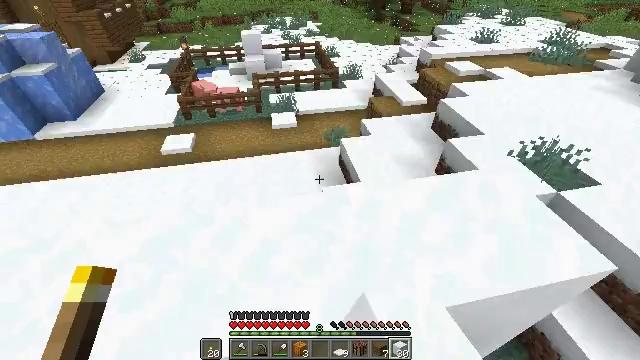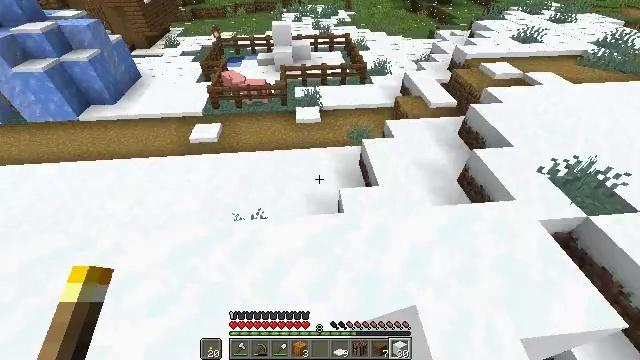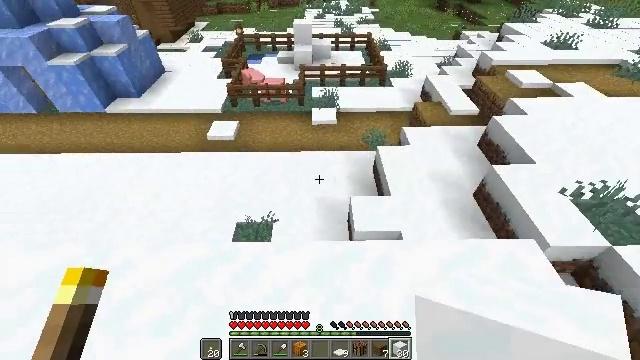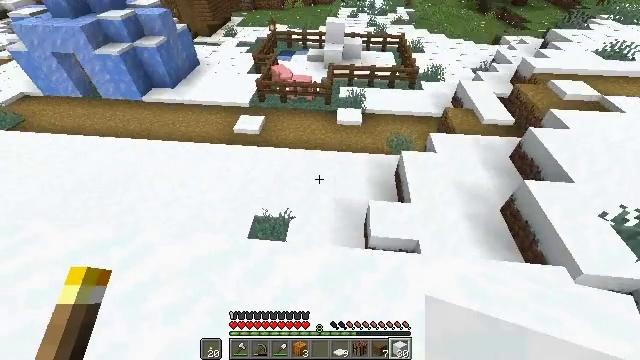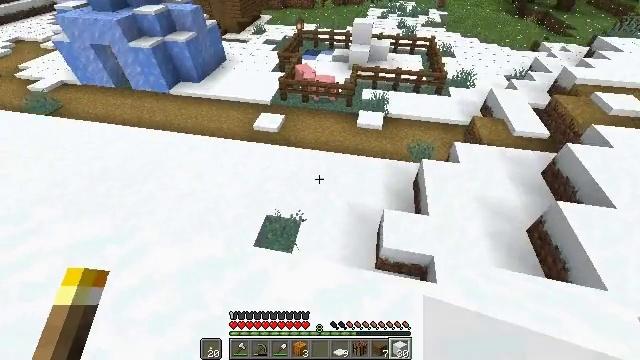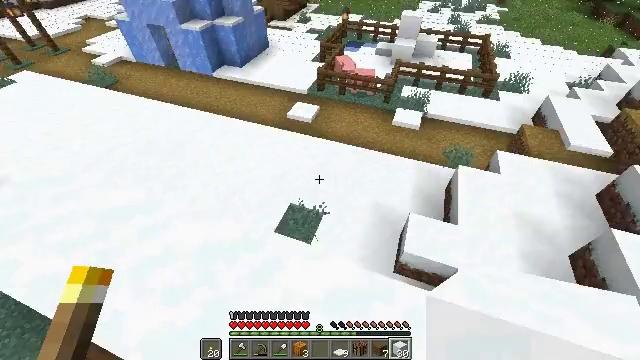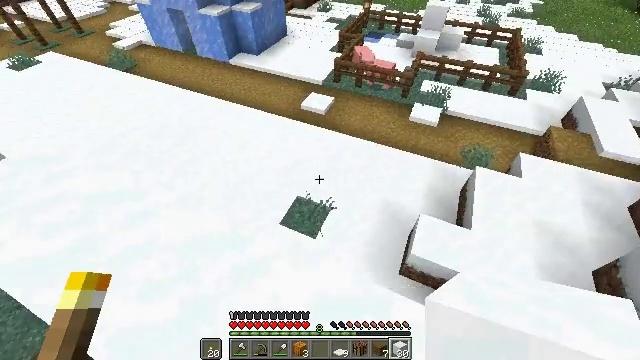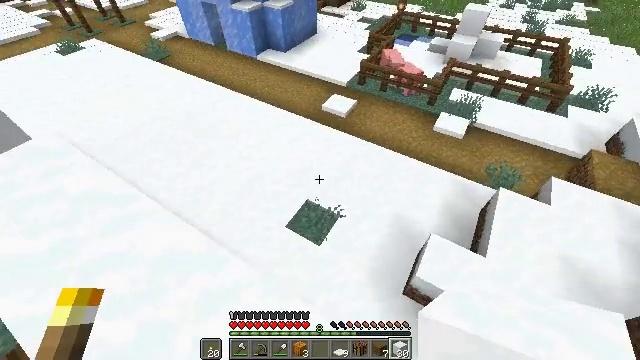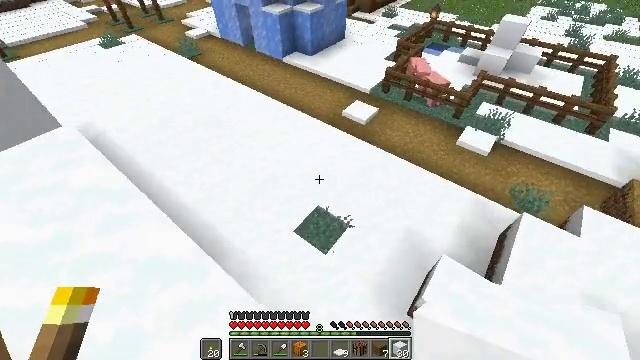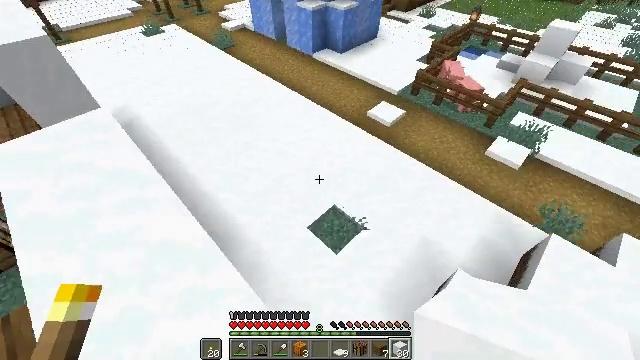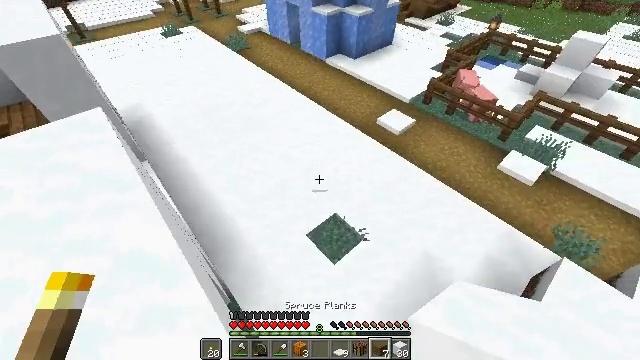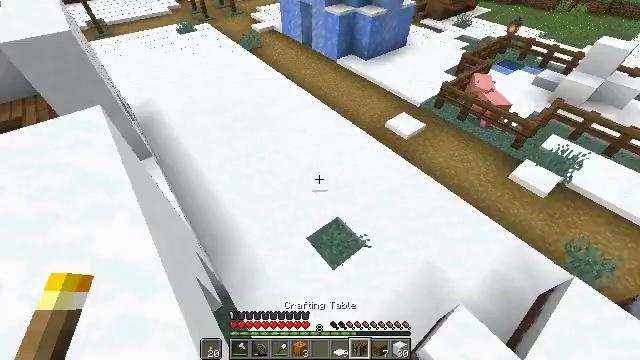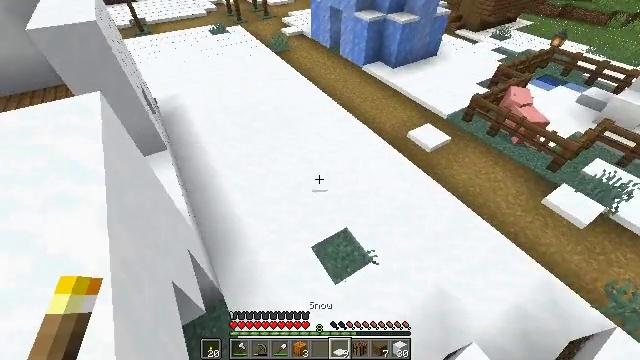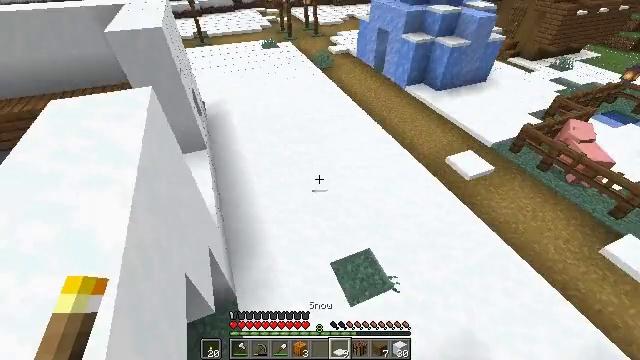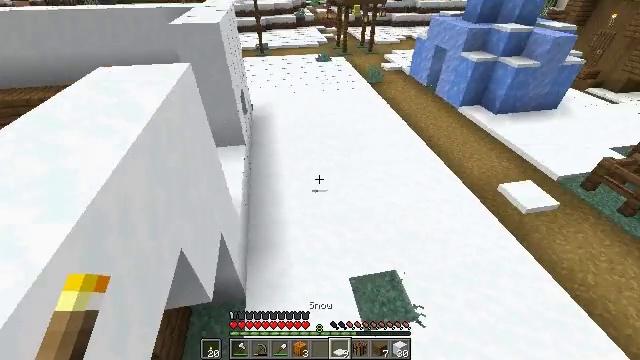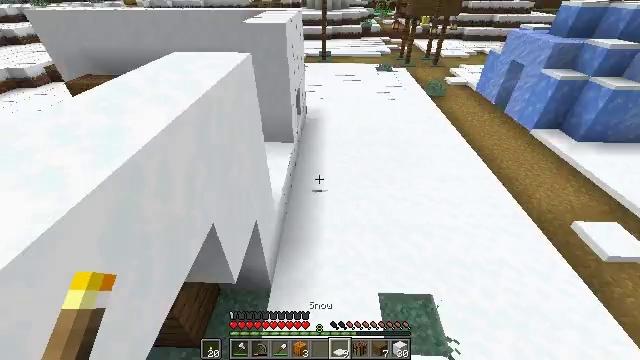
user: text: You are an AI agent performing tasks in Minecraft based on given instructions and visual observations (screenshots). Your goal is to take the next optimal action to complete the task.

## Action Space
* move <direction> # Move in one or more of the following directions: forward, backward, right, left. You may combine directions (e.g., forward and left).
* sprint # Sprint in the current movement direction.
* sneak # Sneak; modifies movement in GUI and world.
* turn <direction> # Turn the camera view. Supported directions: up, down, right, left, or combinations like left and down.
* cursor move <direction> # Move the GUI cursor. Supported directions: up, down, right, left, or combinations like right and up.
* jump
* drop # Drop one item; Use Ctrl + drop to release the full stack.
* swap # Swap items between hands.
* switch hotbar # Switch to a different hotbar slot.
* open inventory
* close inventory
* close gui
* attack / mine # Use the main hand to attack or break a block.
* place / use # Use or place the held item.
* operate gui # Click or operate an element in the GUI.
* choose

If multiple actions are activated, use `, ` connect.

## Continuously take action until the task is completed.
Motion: motion action
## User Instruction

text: Attack the snow block with a shovel.
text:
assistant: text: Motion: move forward, turn left and down, jump
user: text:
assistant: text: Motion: move forward, turn left
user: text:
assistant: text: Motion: move forward, turn left
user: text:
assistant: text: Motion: move forward and move right, turn left
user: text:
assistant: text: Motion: move forward and move right, turn left and down
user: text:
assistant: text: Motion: move forward and move right, turn left and down
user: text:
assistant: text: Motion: move forward and move right, turn left
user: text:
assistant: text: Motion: move forward and move right, turn left
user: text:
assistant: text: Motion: move forward and move right, turn left
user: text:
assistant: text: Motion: move forward and move right, turn left
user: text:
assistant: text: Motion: move forward and move right, turn left
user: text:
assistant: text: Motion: move forward and move right, turn left and up
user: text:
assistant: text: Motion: move right, turn left and up
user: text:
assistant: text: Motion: move right, turn left and up
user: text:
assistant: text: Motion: move right, turn left and up
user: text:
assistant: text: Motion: turn left and up
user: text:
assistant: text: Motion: turn left and up
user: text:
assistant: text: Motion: turn left and up
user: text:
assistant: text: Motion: turn left and up
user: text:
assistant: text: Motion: turn left and up
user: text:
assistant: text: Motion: turn left and up
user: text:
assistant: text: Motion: turn left and up
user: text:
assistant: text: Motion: turn up
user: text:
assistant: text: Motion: turn left and up
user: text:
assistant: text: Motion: turn left and up
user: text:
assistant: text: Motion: move right, turn left and up
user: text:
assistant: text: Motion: move right, turn left and up
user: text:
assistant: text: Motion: move right, turn left and up
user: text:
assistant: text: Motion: move right, turn left
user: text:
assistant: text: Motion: move right, turn left